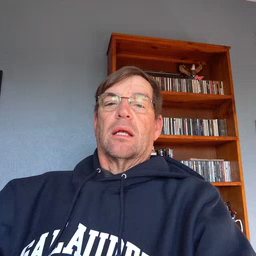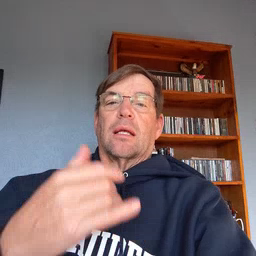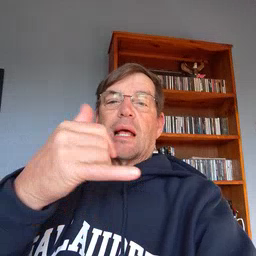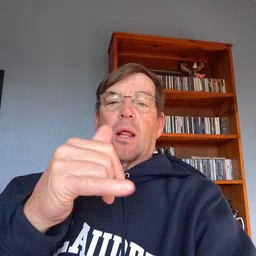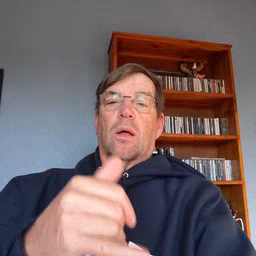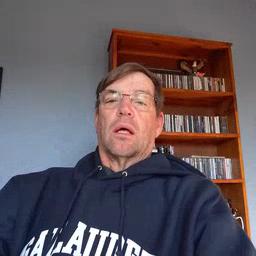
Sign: yellow